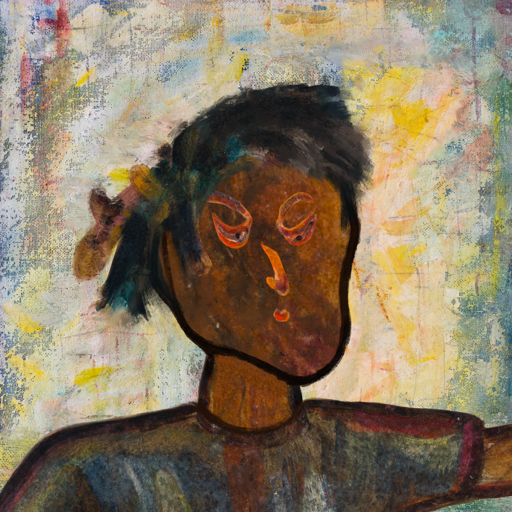
Background: Irani, Head And Neck Side: Mosgoul, Face Side: Hypocrite, Bust: Mosgoul, Hair Side: Pipe, Head Accessory: Blank, Second Necklace: Blank, Necklace: Blank, Baby: Blank